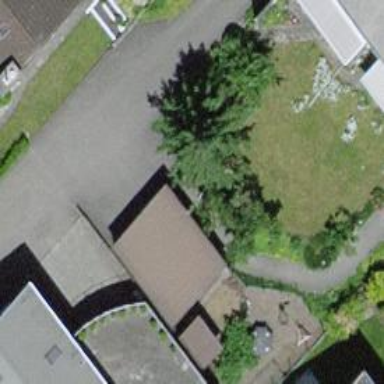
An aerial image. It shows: View of roof of building.